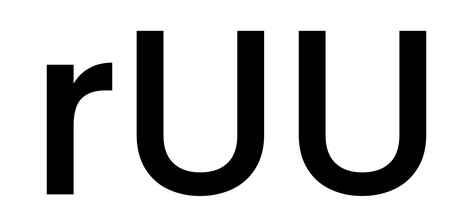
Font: Poppins-Medium